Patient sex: M
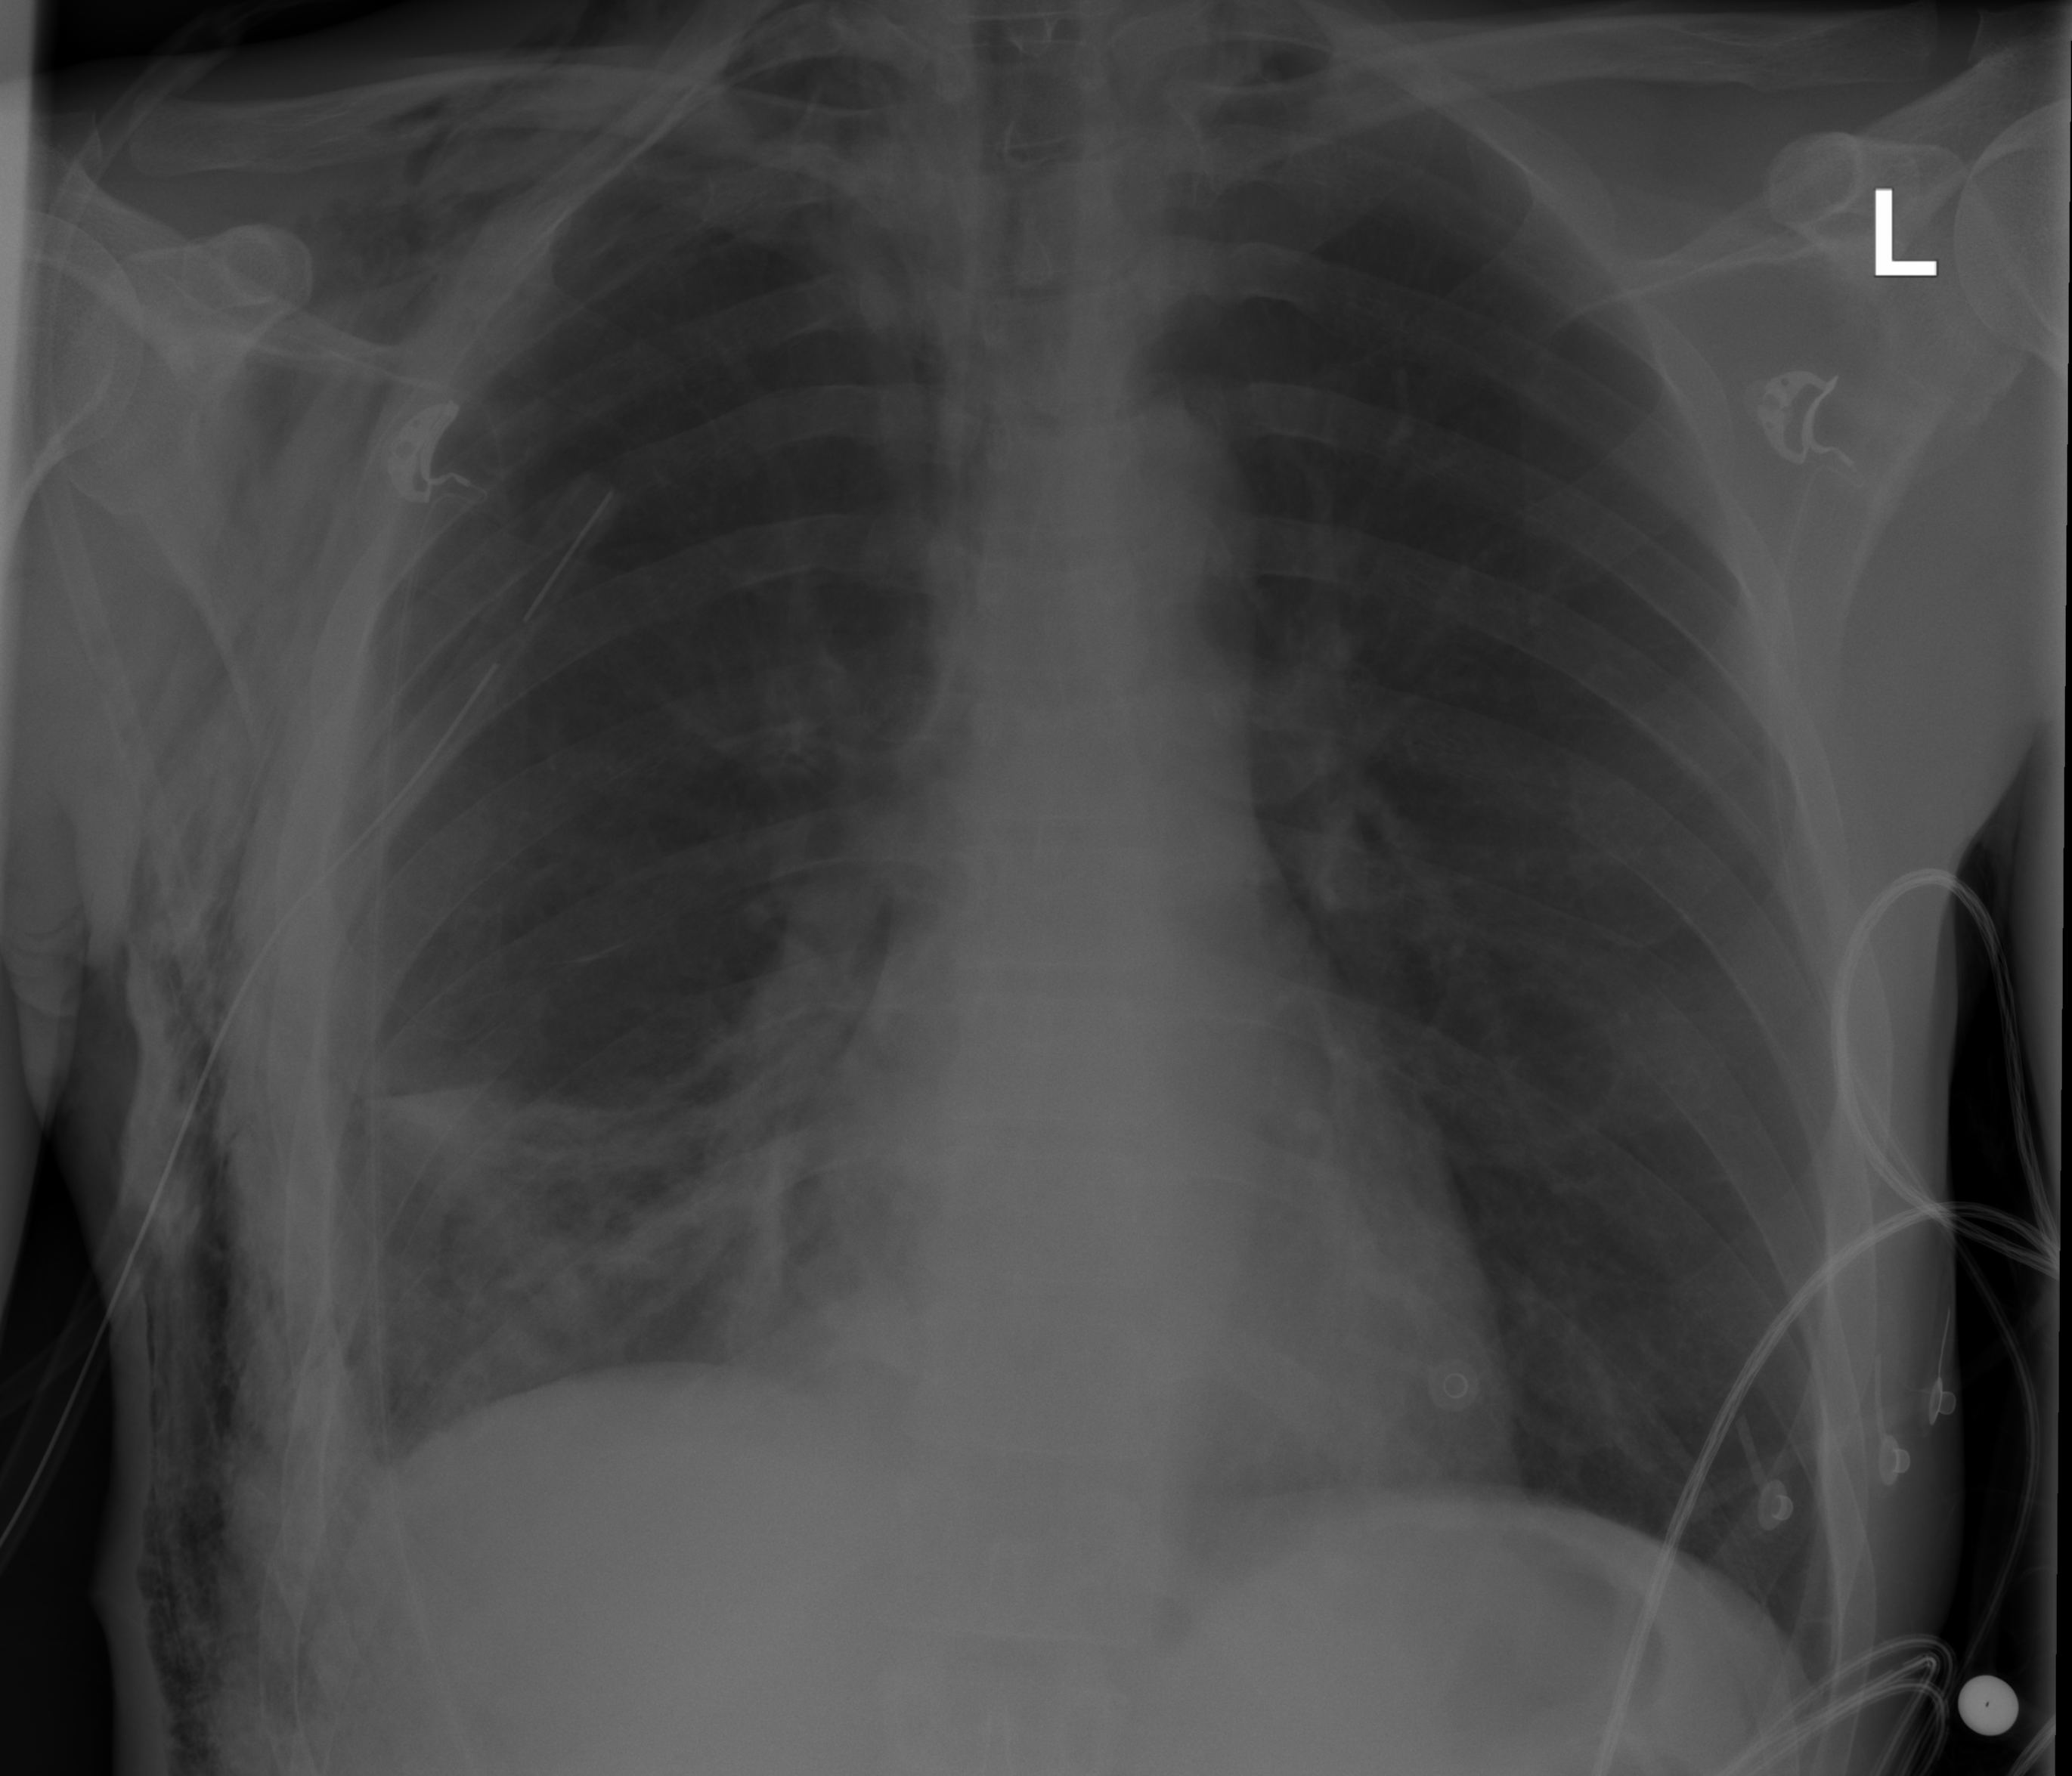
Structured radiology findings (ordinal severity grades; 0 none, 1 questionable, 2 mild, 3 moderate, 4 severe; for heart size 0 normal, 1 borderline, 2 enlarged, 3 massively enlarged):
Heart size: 0
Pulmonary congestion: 0
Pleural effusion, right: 0
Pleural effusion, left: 0
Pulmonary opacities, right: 2
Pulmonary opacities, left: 0
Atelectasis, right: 2
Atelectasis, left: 0